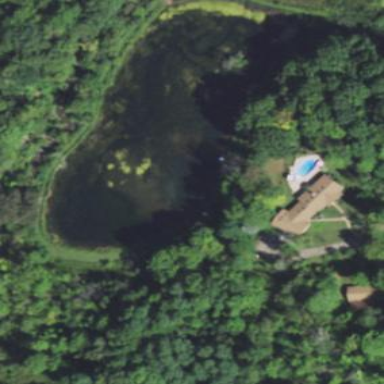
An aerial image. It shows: Pond surrounded by natural water.